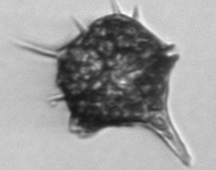
Label: Amylax